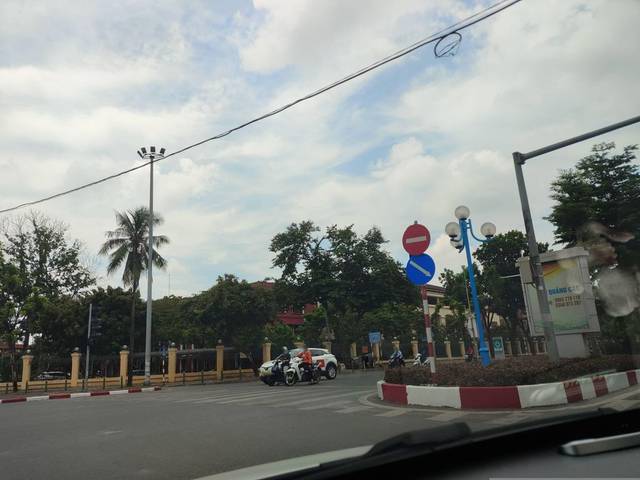
Region: Vietnam
Coordinates: 21.046, 105.79